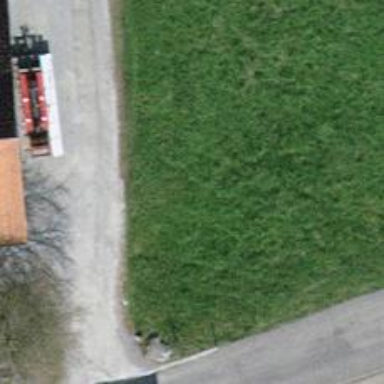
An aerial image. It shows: Farm shop.